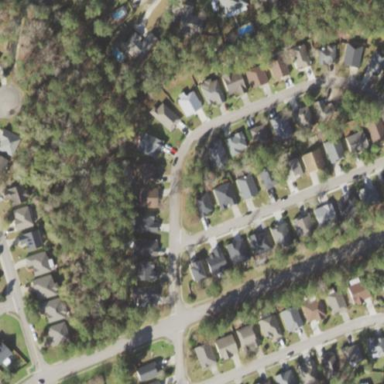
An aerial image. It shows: This residential area consists of single-family homes.